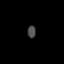
Tissue: prostate
Cell type: B cells
Senescence score: 0.6867
Nuclear area (px): 104
Mean DAPI intensity: 70.404